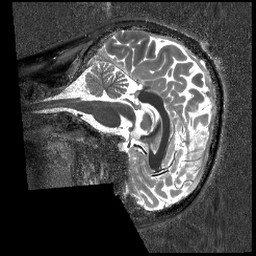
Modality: T1w
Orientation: sagittal